Question: I'm applying border-radius for a few elements on my page, and in order to make it work on IE 6-8, I'm using <URL>.
Check it out

So as you can see, corners without values (or with values very different from each other) for border-radius, effect gets this weird.
Here's my code:
'''
.cotacao {
-webkit-border-radius: 1px 20px 1px 20px;
-moz-border-radius: 1px 20px 1px 20px;
border-radius: 1px 20px 1px 20px;
border: 10px solid #fff;
}
'''
And specific code for IE
'''
.cotacao {
behavior:url(/Assets/css/common/PIE.htc);
position: relative !important;
}
'''
What's going on? Is this bug related to the border thickness? And, if it is, is there a known workaround?
Thanks!
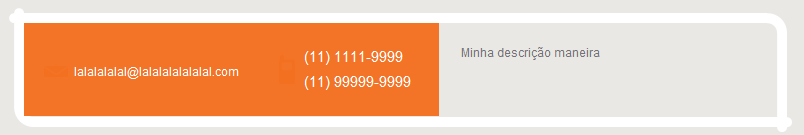
Answer: This is a bug in the PIE 1.0 code. See <URL>
It's fixed in the 2.0 beta if you're willing to try that.